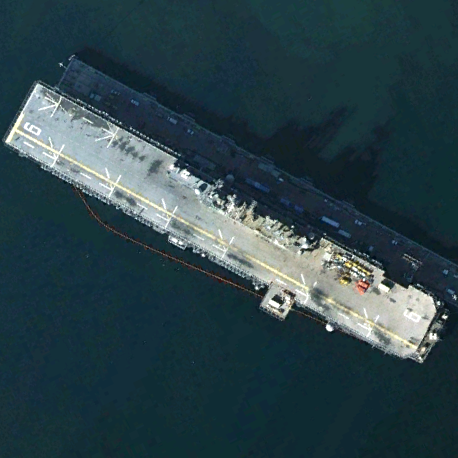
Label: assault